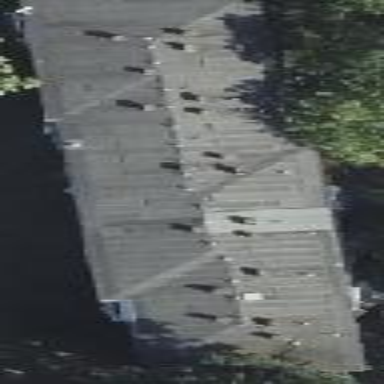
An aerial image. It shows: Hipped-roof building with apartments.